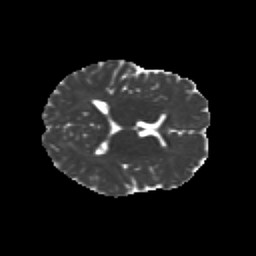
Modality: MD
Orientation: axial
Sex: female
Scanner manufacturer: siemens
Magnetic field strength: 3 T
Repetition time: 5 s
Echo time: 0.071 s